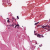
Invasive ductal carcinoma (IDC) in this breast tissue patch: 0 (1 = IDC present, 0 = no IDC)